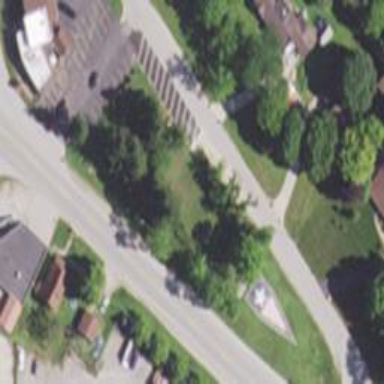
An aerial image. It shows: Park.